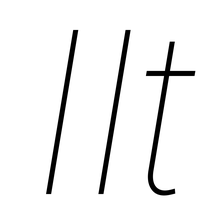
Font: Inter-Italic_Thin_Italic